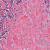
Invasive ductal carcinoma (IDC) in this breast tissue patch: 1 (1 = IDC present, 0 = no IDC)